Field crop: tomato
Growth stage: 1
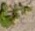
Species: portulaca